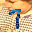
Label: 7